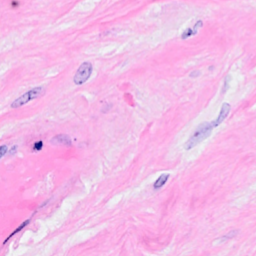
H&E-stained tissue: Breast